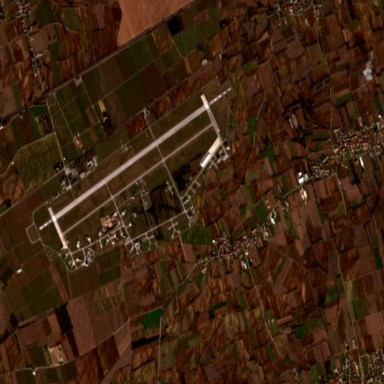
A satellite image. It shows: Asphalt runway at the airport area.